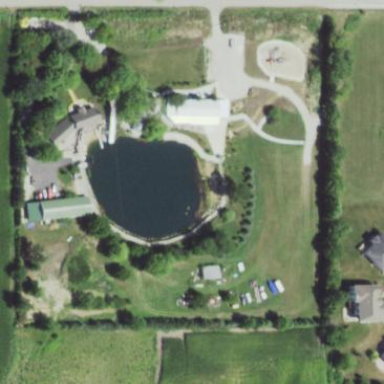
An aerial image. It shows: Pond with natural water.